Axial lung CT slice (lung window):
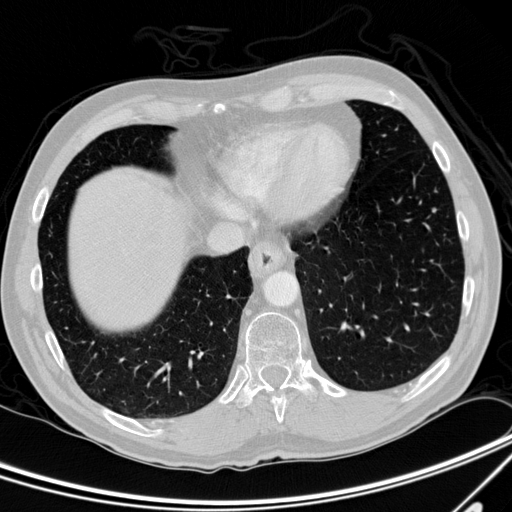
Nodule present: yes
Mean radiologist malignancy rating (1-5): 3